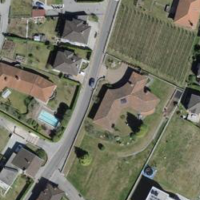
EUNIS habitat code: 54
Species observed at this site:
Sporobolus indicus